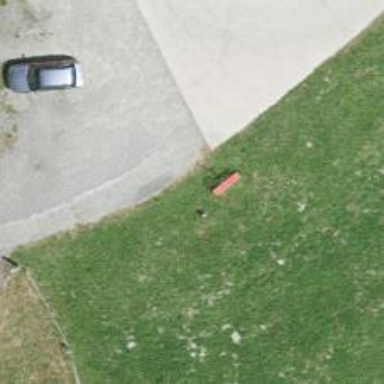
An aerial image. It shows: Bench for seating.